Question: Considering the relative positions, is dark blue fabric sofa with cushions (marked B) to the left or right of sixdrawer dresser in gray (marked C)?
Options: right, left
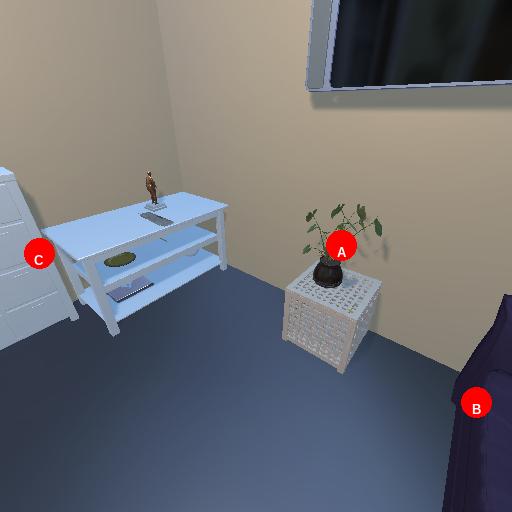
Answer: right